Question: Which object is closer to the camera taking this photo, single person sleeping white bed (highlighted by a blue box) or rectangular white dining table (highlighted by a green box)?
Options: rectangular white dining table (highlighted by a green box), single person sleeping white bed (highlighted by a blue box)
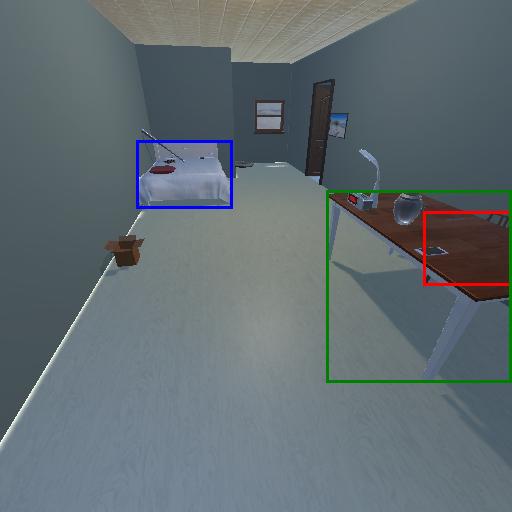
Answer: rectangular white dining table (highlighted by a green box)